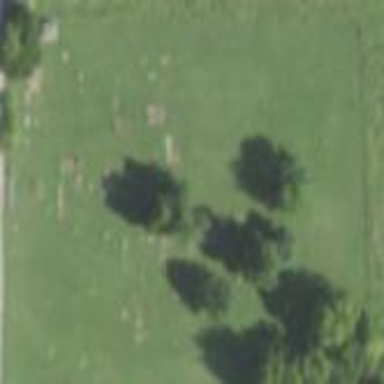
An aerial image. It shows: Cemetery.